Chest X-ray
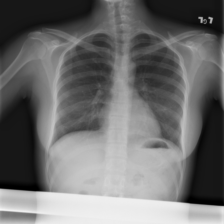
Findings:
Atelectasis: negative
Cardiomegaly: negative
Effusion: negative
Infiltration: negative
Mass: negative
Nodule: negative
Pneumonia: negative
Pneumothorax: negative
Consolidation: negative
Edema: negative
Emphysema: negative
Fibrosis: negative
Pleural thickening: negative
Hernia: negative